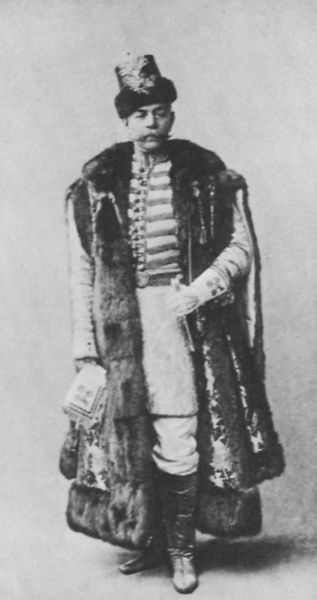
Titel: General Strukow bei einem Kostümball
Künstler: Russischer Photograph
Schlagwörter: mann, schatten, umhang, weiß, geste, grau, handschuh, handschuhe, hintergrund, hut, licht, mund, nase, ohr, schwarz, blick, gürtel, rock, bart, hose, jacke, kappe, mütze, schnurrbart, wand, arm, augen, band, gesicht, kleidung, kragen, pelz, stehen, vollbart, ärmel, herr, portrait, porträt, auge, bestickt, gewand, mantel, pose, reich, stehend, stickerei, stoff, borte, frontal, knopf, ohren, stock, fell, schuhe, stab, russland, könig, kordel, quaste, kontrapost, augenbraue, knöpfe, knopfleiste, foto, fotografie, photographie, orient, schwarz weiss, militär, schwert, säbel, uniform, zeitung, soldat, waffe, adeliger, degen, offizier, posieren, stehkragen, stiefel, herrscher, tasche, schuh, brokat, fürst, photo, tracht, gestus, pelzmantel, knopfreihe, troddeln, adelig, kniebundhose, besatz, pelzmütze, russe, edelmann, bänder, tunika, leisten, eleganz, beamter, quasten, zar, steifel, russisch, trodel, folklore, pelzbesatz, husar, matel, reiterhose, herrscherpose, kosake, augenbrtauen, pelzmütz, rfeiterstiefel